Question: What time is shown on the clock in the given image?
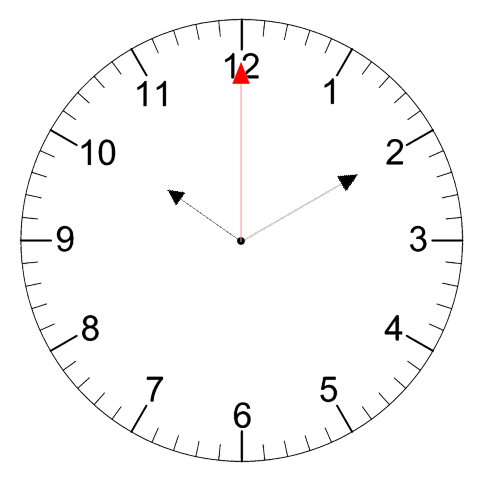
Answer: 10:10:00